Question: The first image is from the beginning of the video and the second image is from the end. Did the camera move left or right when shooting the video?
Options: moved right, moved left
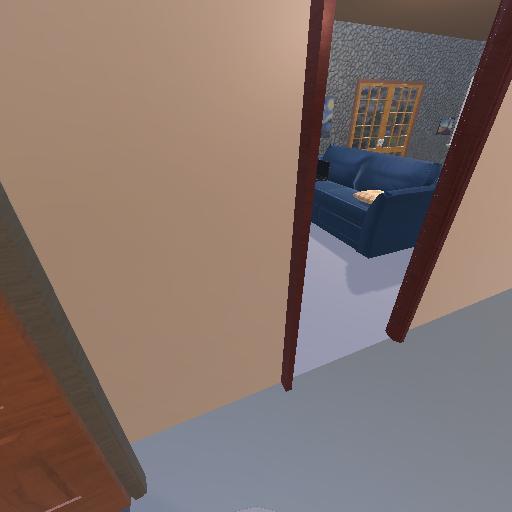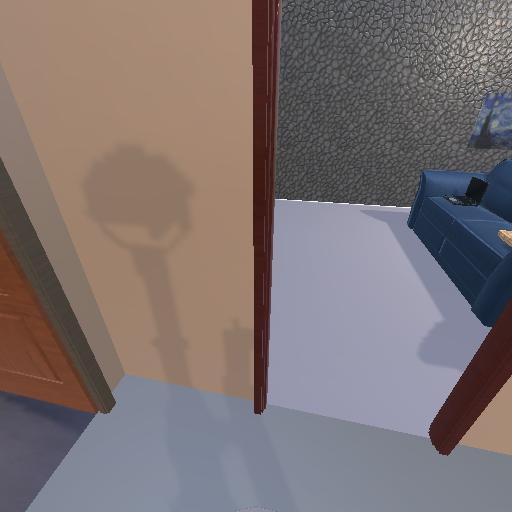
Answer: moved right